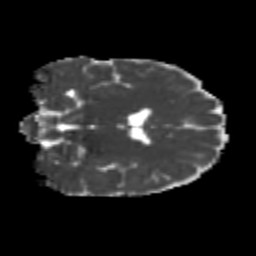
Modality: MD
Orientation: coronal
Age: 22
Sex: male
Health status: healthy
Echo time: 0.074 s